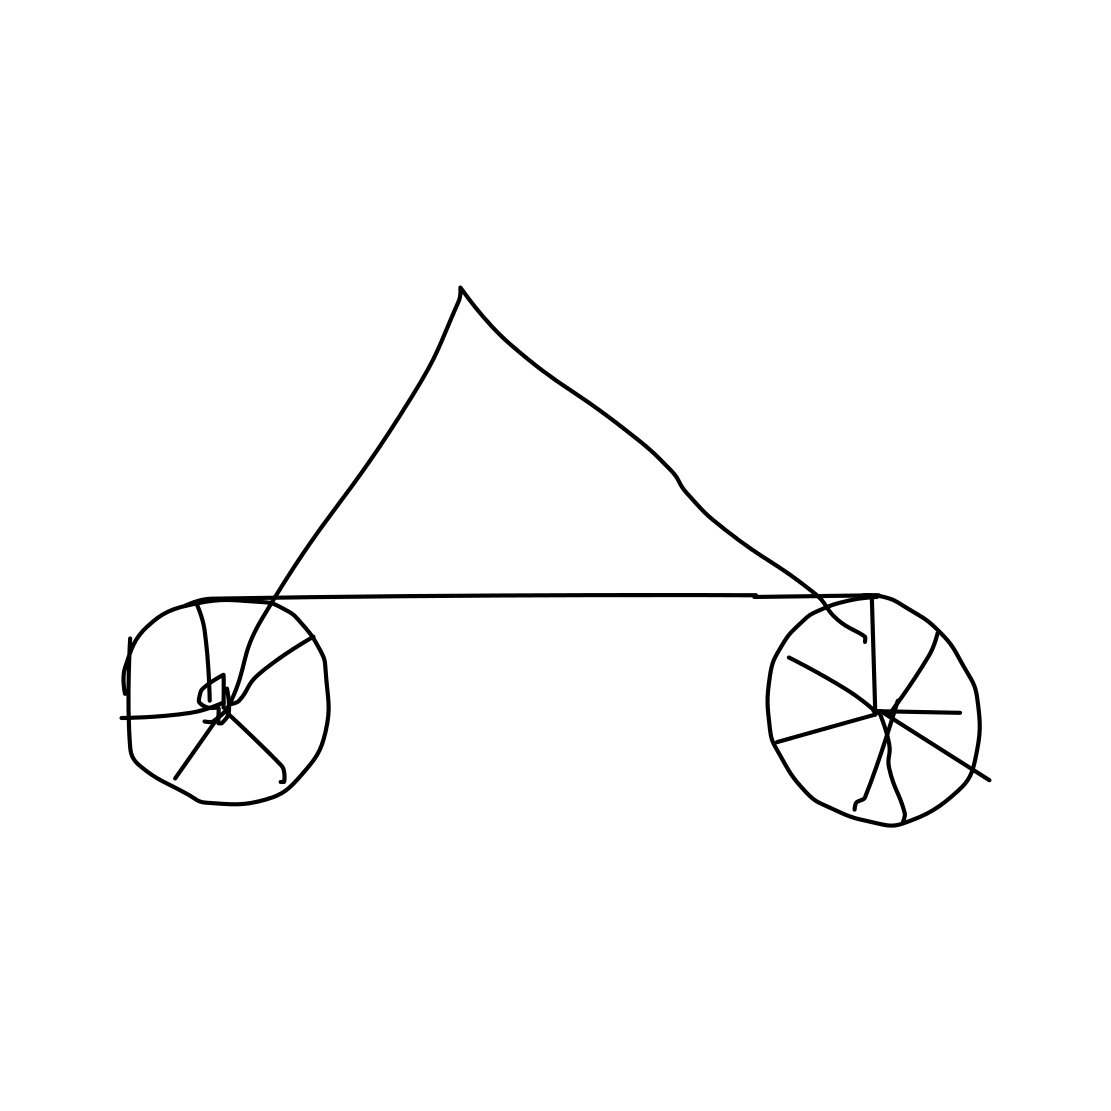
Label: motorbike